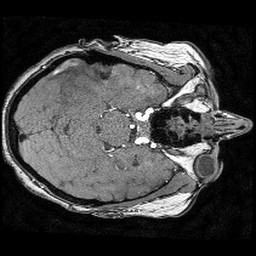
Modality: angio
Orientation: axial
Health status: ill
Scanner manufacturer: philips
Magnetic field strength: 3 T
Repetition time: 0.01846 s
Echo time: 0.003338 s